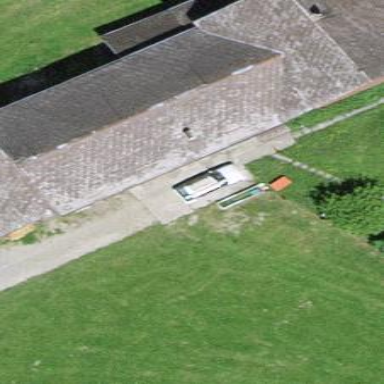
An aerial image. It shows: Barn.